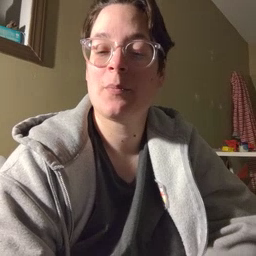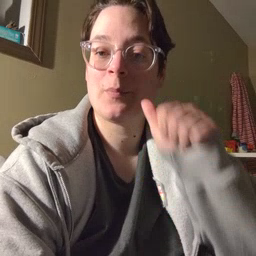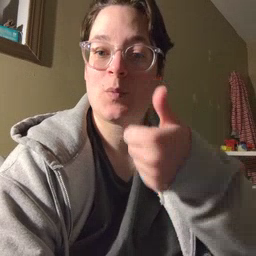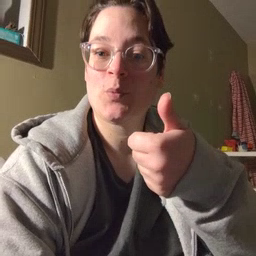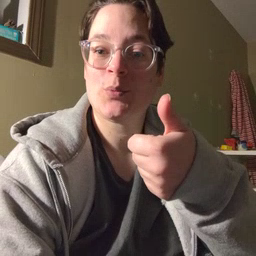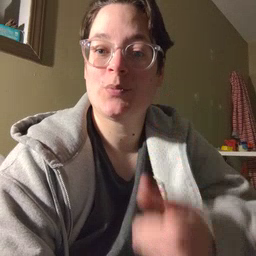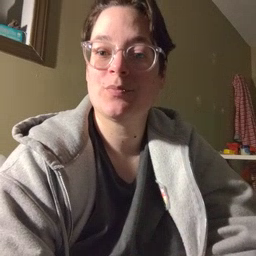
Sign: tomorrow